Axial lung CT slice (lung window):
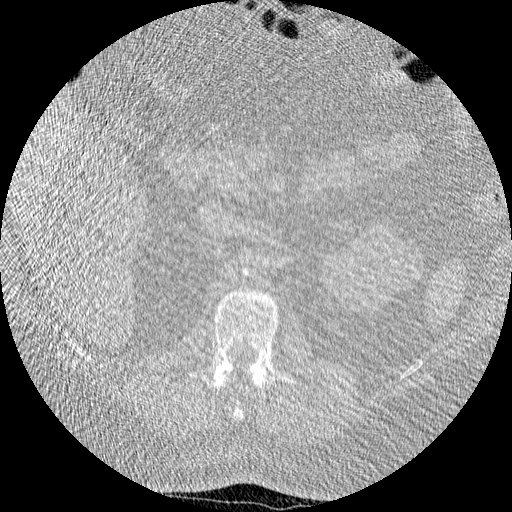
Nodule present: no